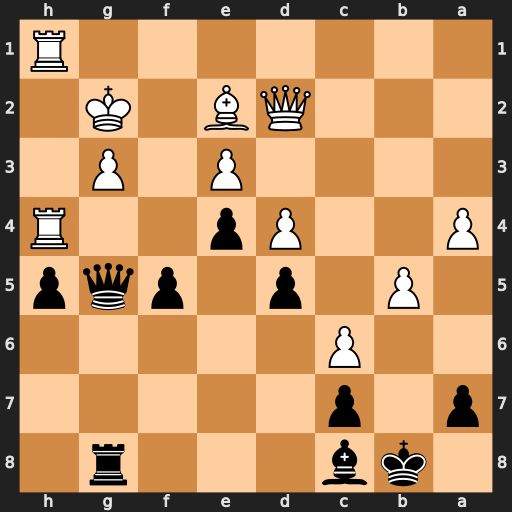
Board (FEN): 1kb3r1/p1p5/2P5/1P1p1pqp/P2Pp2R/4P1P1/3QB1K1/7R
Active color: b
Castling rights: -
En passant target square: -
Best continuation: Qxg3+ Kf1 f4 Bxh5 fxe3